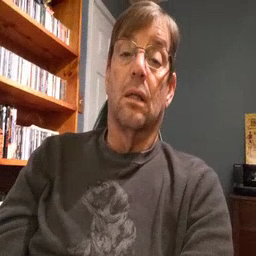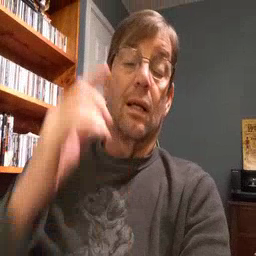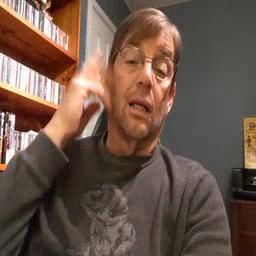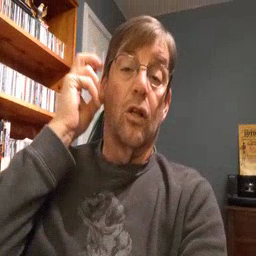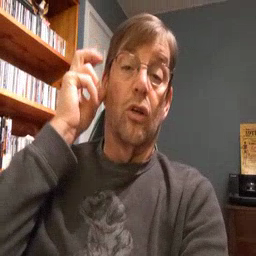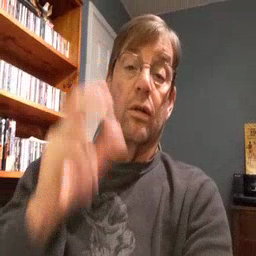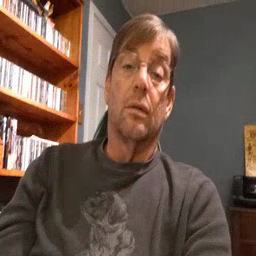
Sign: hear